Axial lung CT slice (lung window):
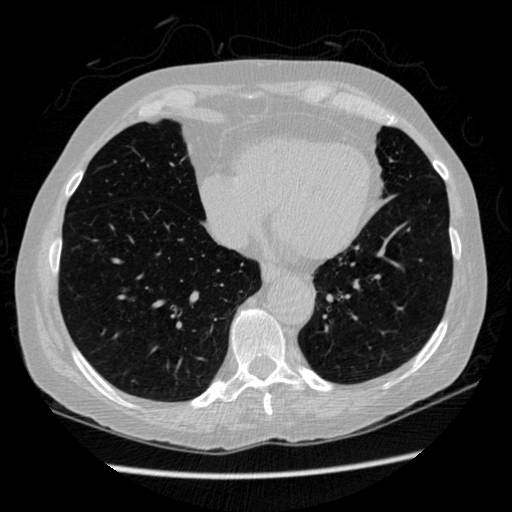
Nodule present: no